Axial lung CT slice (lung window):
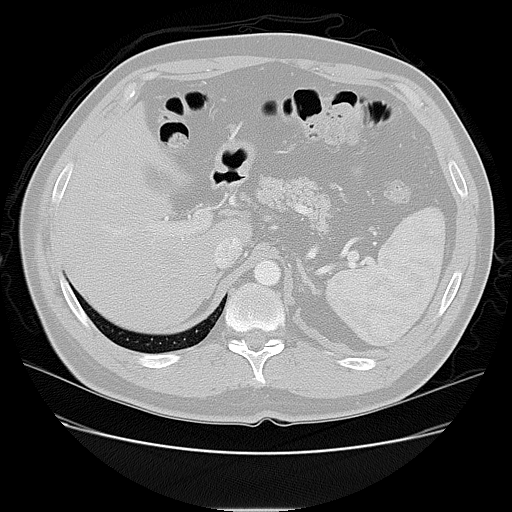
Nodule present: no